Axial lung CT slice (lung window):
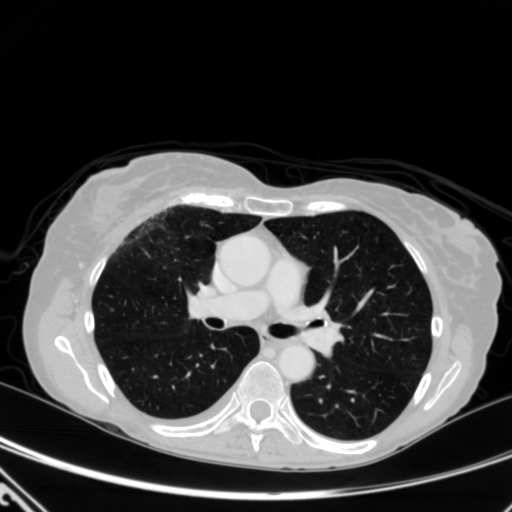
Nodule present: no